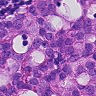
Metastatic tissue present: yes